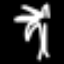
Label: palm tree